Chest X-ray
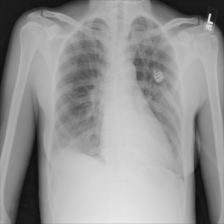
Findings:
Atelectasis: negative
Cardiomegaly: negative
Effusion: negative
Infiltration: positive
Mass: negative
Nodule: negative
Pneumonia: negative
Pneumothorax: negative
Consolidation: negative
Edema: negative
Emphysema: negative
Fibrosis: negative
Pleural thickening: negative
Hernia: negative